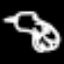
Label: leaf